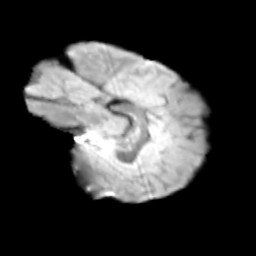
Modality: T2w
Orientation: sagittal
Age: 10
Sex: male
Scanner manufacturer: siemens
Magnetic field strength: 3 T
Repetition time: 3.8 s
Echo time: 0.07 s